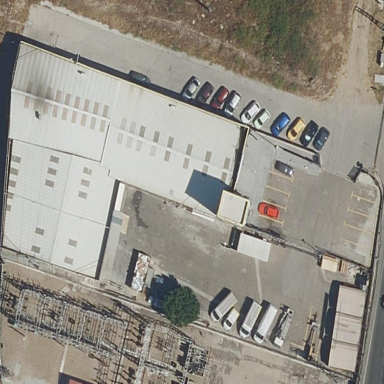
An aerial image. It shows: Industrial area.